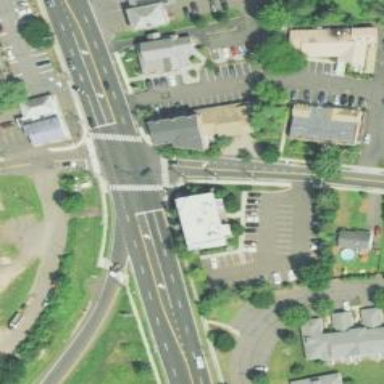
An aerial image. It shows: Marked crossing on footway.